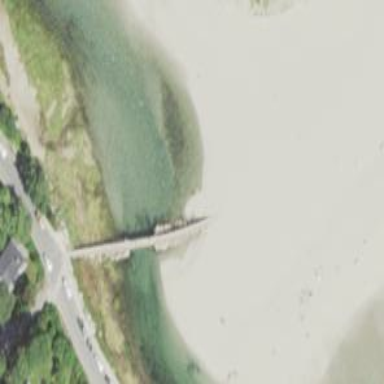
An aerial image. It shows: Path on bridge.